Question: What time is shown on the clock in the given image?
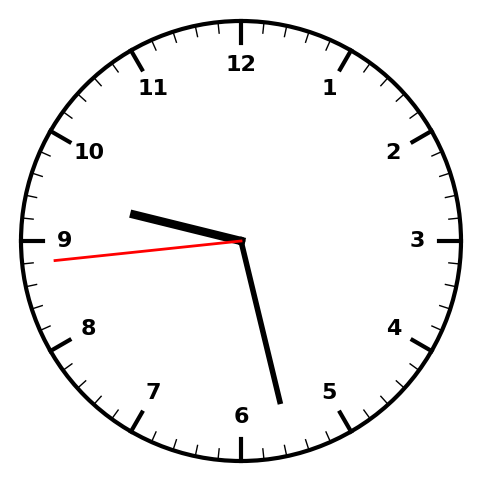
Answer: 09:27:44